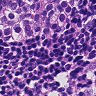
Metastatic tissue present: yes